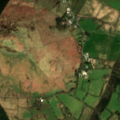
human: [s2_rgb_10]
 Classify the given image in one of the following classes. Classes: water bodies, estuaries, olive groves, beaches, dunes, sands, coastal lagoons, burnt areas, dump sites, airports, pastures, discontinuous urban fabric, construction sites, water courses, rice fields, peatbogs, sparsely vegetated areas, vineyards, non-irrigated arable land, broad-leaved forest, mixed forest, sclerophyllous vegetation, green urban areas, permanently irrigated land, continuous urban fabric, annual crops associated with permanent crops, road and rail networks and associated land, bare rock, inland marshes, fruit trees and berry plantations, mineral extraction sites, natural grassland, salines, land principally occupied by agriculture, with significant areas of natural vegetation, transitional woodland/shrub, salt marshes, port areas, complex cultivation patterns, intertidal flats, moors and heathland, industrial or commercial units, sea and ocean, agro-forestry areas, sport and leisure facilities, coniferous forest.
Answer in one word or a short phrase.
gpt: pastures, land principally occupied by agriculture, with significant areas of natural vegetation, broad-leaved forest, coniferous forest